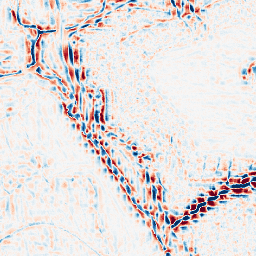
Category: wavelet
Decomposition family: wavelet_reverse_biorthogonal
Decomposition parameters: wavelet: rbio4.4
level: 3
Upsampling method: lanczos
Upsampling parameters: scale: 4
Upsampling scale: 4